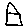
Label: house